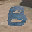
Label: 8